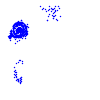
Particle: kaon